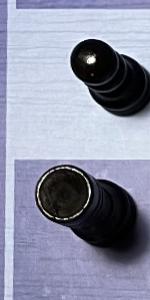
Label: Rook_Black